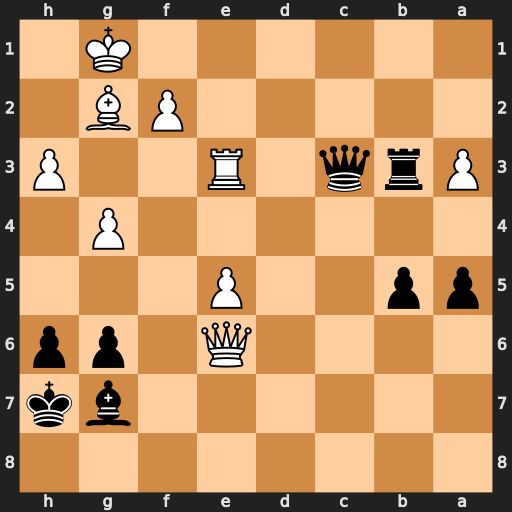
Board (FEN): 8/6bk/4Q1pp/pp2P3/6P1/Prq1R2P/5PB1/6K1
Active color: b
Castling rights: -
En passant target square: -
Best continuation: Qa1+ Bf1 Rb1 Kg2 Rxf1